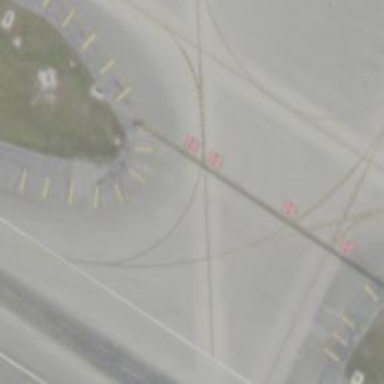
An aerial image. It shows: View of taxiway at the airport.